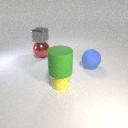
small yellow rubber cylinder to the right of large red metal sphere